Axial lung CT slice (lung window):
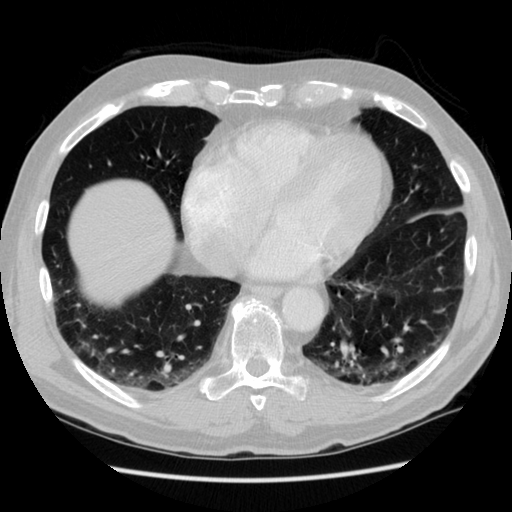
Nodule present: no